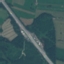
Land use / land cover: Highway